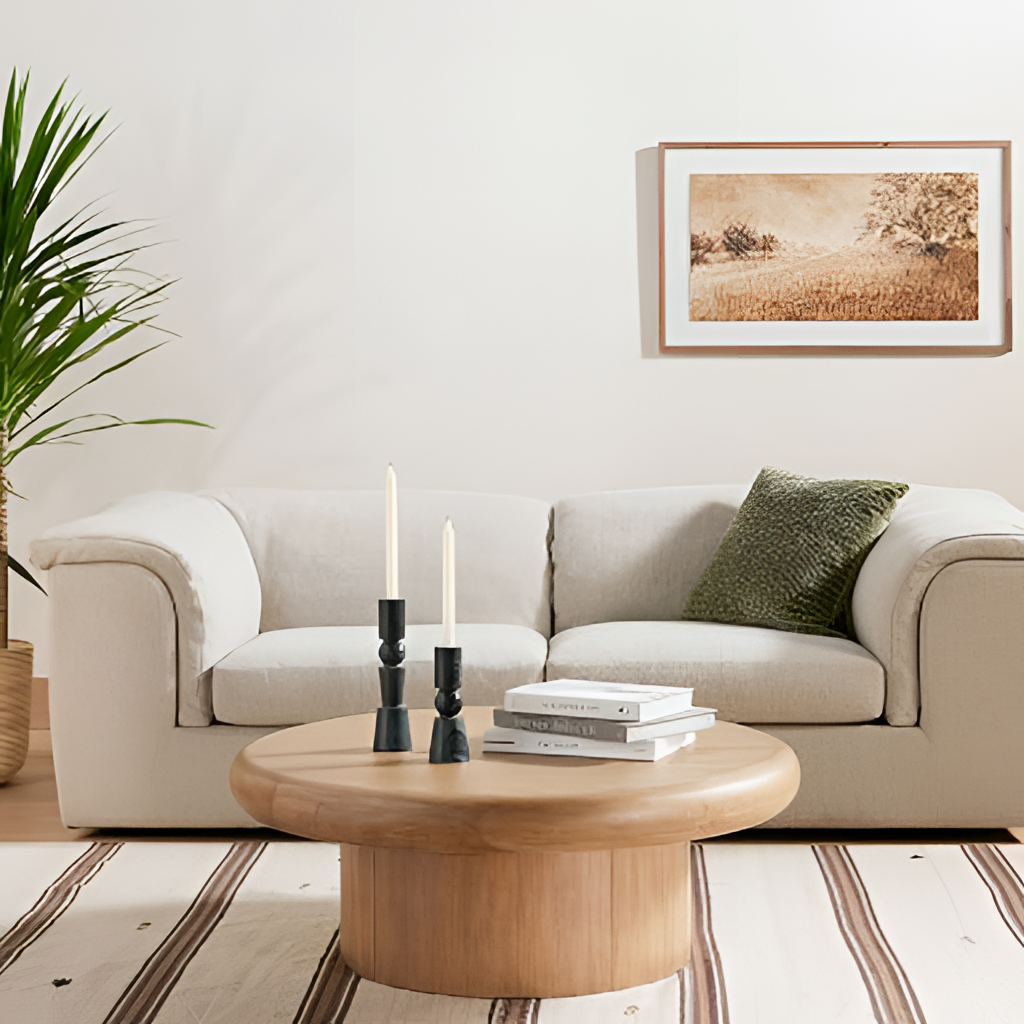
living room, beige fabric sofa, modern, paint wallpaper, with solid pattern, beige wood flooring, with plank pattern